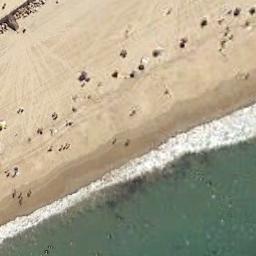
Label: beach